Question: # Introduction
I have a problem with Team Foundation Server Express 2013 on my machine. I have two build definitions on the same controller and agent, both of which run on the same server and the same environment as well.
One of them is a gated check-in build definition, which just compiles everything when commiting to the development branch.
Another is a scheduled build definition, which runs every saturday at 3 AM, building any changes that may have been committed to the main branch since last time.
The gated build definition has a process (which only has minor changes for not running tests and just compiling the code) based on the 'TfvcTemplate.12.xaml' template.
The scheduled build definition process is based on some Azure build definition template that might come from an older version of Visual Studio, possibly based on some Azure template, or maybe the 'TfvcContinuousDeployment.12.xaml' template.
# The issue
My gated build definition runs just as expected, without issues. It compiles the full solution, and only passes if the compilation succeeds.
The shceduled build definition however fails (even before it reaches the point where it runs the unit tests). The error I see is as follows.

Obviously this is due to missing fakes assemblies. I tried taking the assemblies and checking them in (which I would rather avoid), only to find that this build definition runs just fine, but not the gated one which ran just fine before.
I thought about just running 'fakes.exe' in the build template to just generate them manually before compiling, but in my initial tests (to see if this theory would even work), it won't even run in the commandline, and outputs some errors and warnings that I don't understand (but are probably not relevant anyway, since I might be running 'fakes.exe' with improper arguments).
# Updates
## Update #1
It should be noted that I have Visual Studio 2013 Ultimate installed on my build server as well. Both this (and TFS 2013 Express) have Update 3 installed, and the server is fully updated.
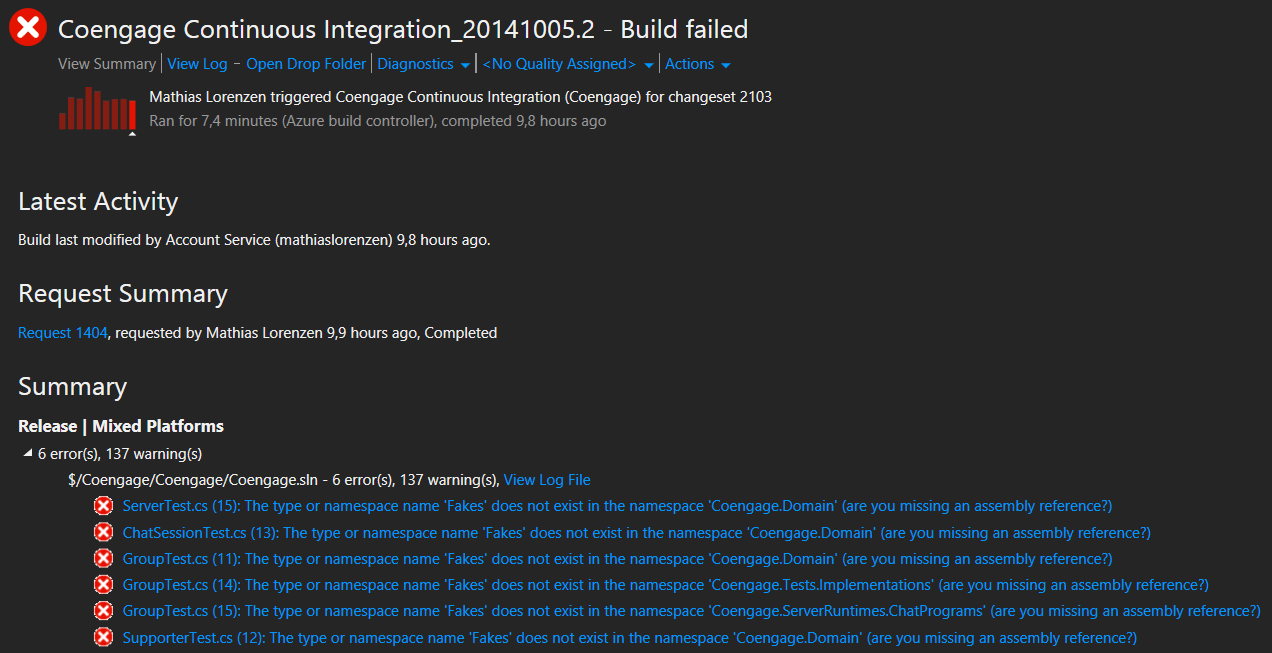
Answer: I ended up abandoning fakes all together, and implementing Moq instead. Works a lot better, and forces me to abandon shims or moles, which are often considered bad practise anyway.